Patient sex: M
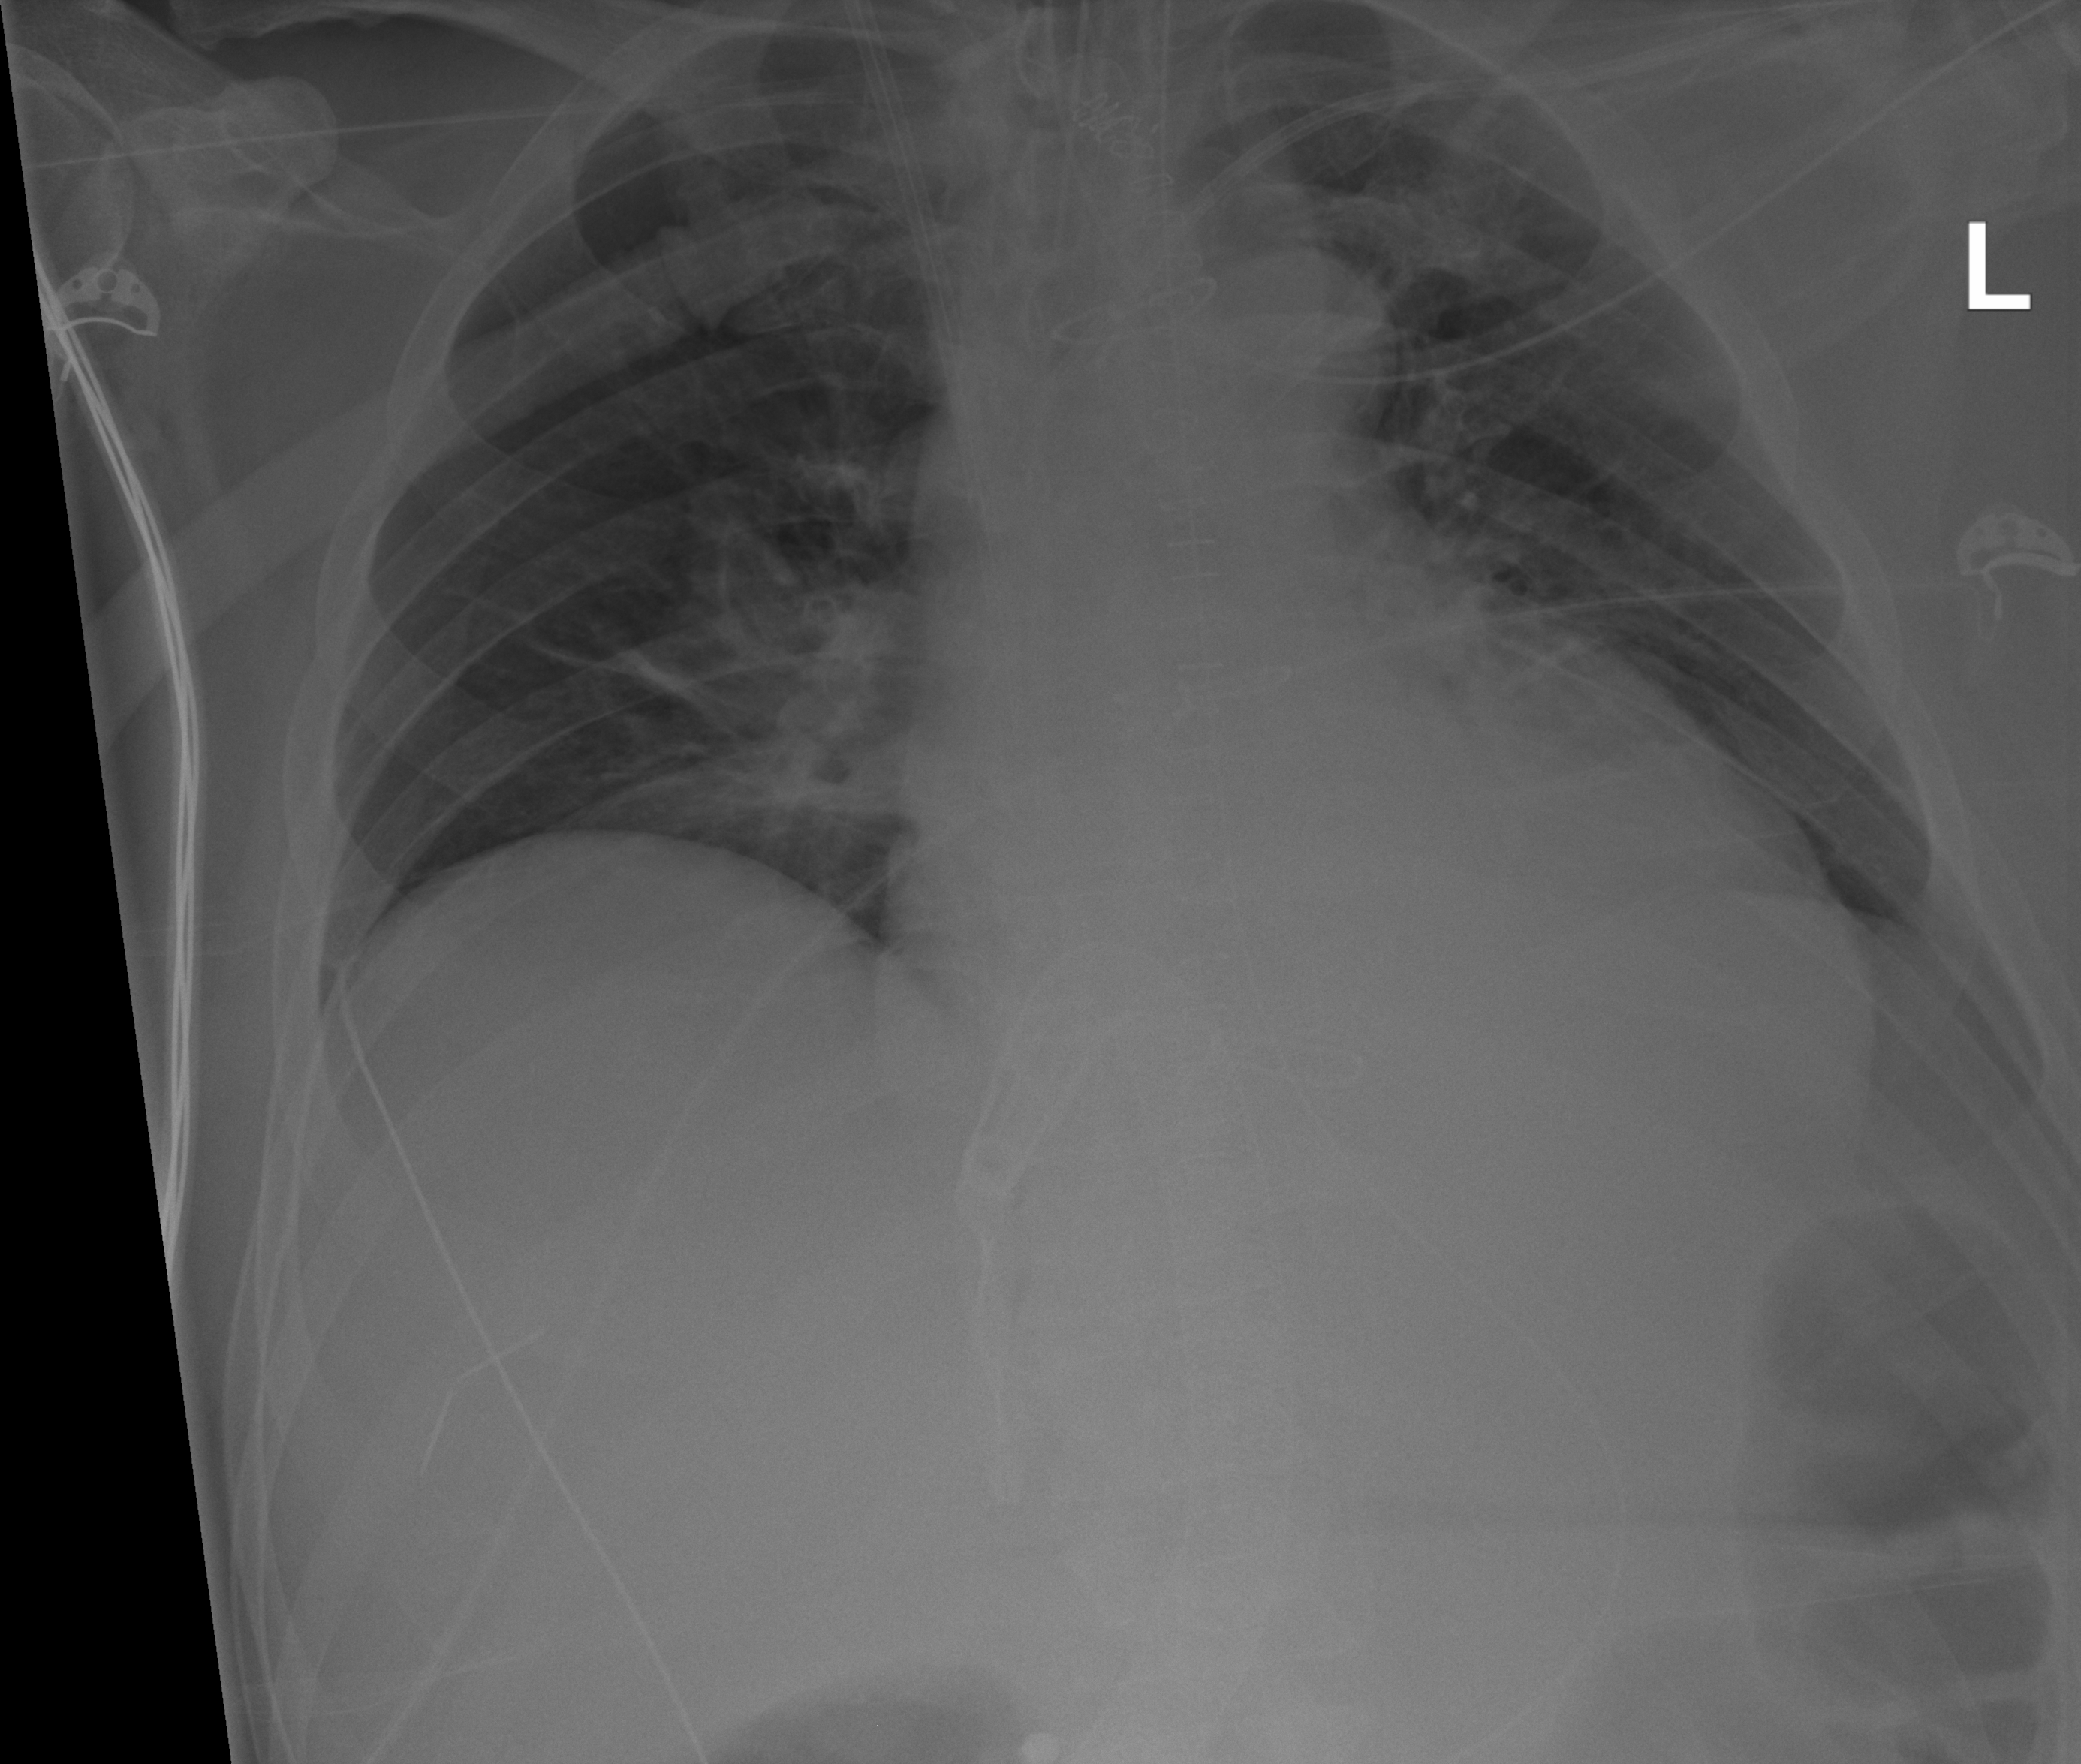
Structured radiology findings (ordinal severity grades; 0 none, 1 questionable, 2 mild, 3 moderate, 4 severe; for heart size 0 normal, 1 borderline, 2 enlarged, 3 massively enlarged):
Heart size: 2
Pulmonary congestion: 2
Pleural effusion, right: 0
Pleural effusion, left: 0
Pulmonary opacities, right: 2
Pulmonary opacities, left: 0
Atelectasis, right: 0
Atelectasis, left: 0